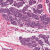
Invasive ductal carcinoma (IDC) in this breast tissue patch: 0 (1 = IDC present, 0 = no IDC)